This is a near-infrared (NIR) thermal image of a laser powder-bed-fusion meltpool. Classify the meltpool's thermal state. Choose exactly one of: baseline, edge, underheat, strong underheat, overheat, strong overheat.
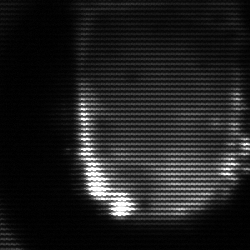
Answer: baseline